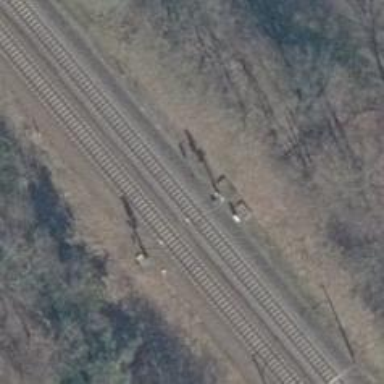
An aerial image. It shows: Railway signal.